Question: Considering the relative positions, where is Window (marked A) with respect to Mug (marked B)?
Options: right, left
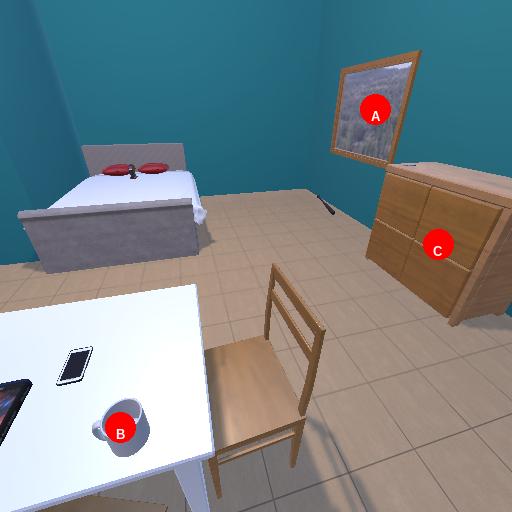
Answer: right